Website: bh-photo
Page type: address-validator
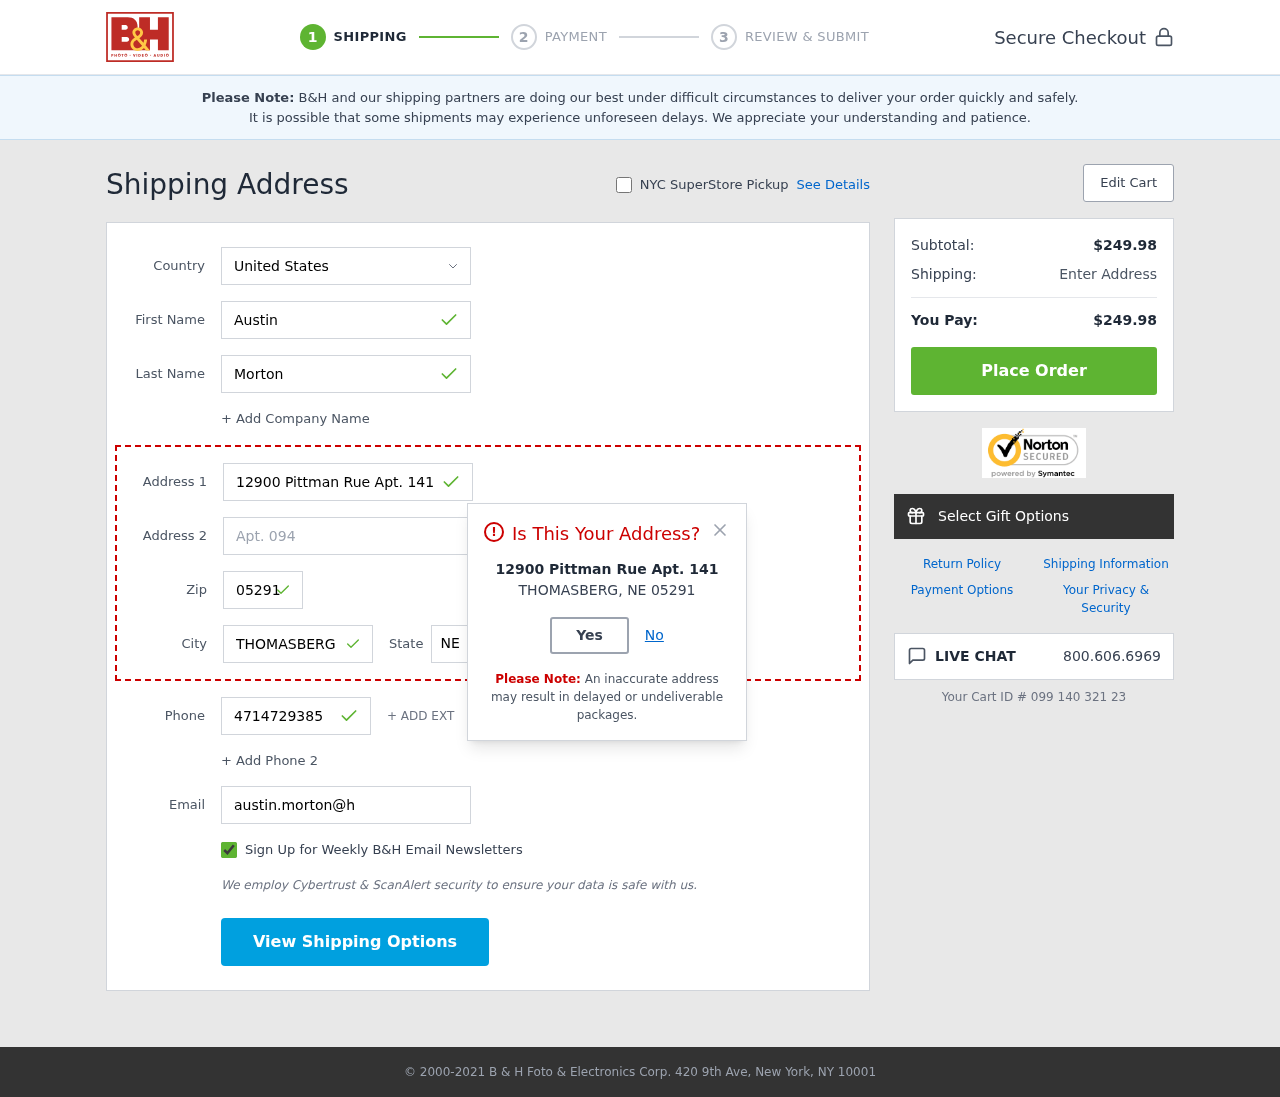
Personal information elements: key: PII_CITY
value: Thomasberg
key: PII_COUNTRY
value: United States
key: PII_EMAIL
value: austin.morton@hotmail.com
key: PII_FIRSTNAME
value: Austin
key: PII_LASTNAME
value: Morton
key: PII_PHONE
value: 4714729385
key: PII_POSTCODE
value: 05291
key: PII_STATE_ABBR
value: NE
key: PII_STREET
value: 12900 Pittman Rue Apt. 141
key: PII_STREET2
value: Apt. 094
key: PII_CITY_MODAL
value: THOMASBERG
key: PII_POSTCODE_FULL
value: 05291
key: PII_POSTCODE_NUMERIC
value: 5291
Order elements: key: ORDER_SUBTOTAL
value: $249.98
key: ORDER_TOTAL
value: $249.98
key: ORDER_ID
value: Your Cart ID # 099 140 321 23